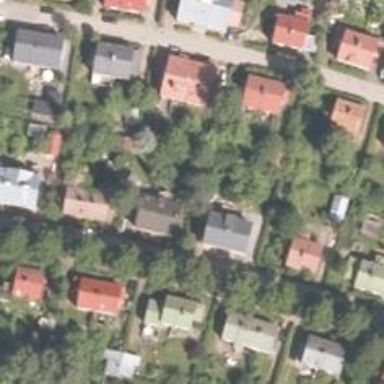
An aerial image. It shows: Suburb.